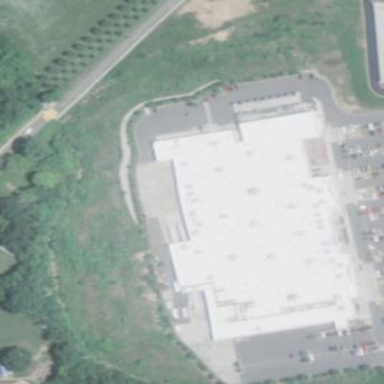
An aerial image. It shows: Supermarket located in building.